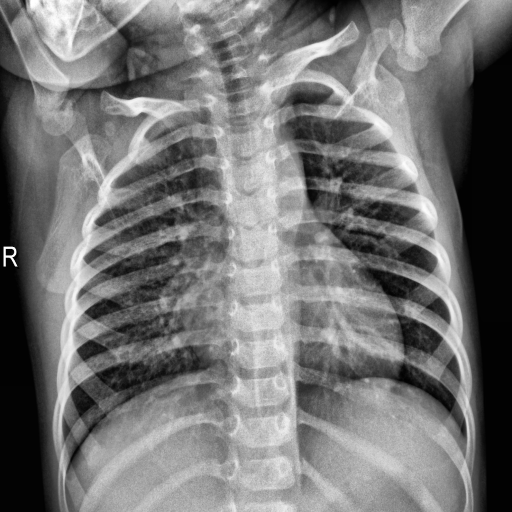
Finding: NORMAL